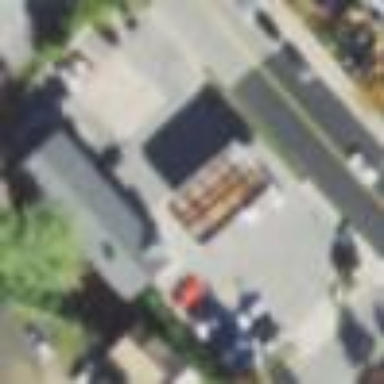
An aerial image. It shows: Fuel station.